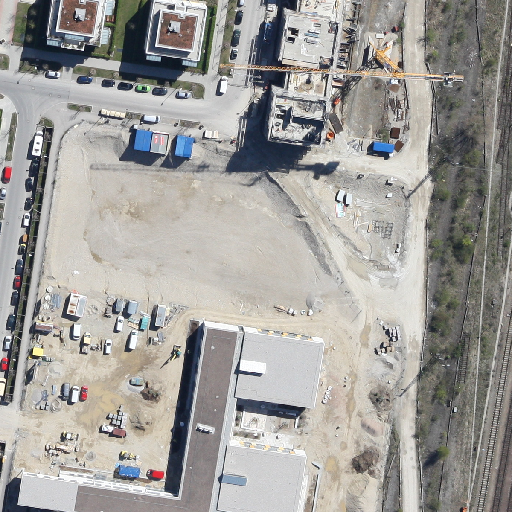
Referring expression: unpaved road